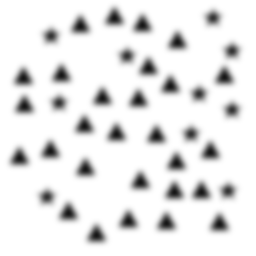
Squares: 0
Triangles: 28
Stars: 10
Total shapes: 38